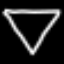
Label: diamond